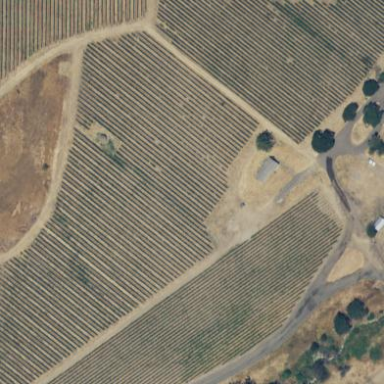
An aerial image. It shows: Vineyard with grape crops.